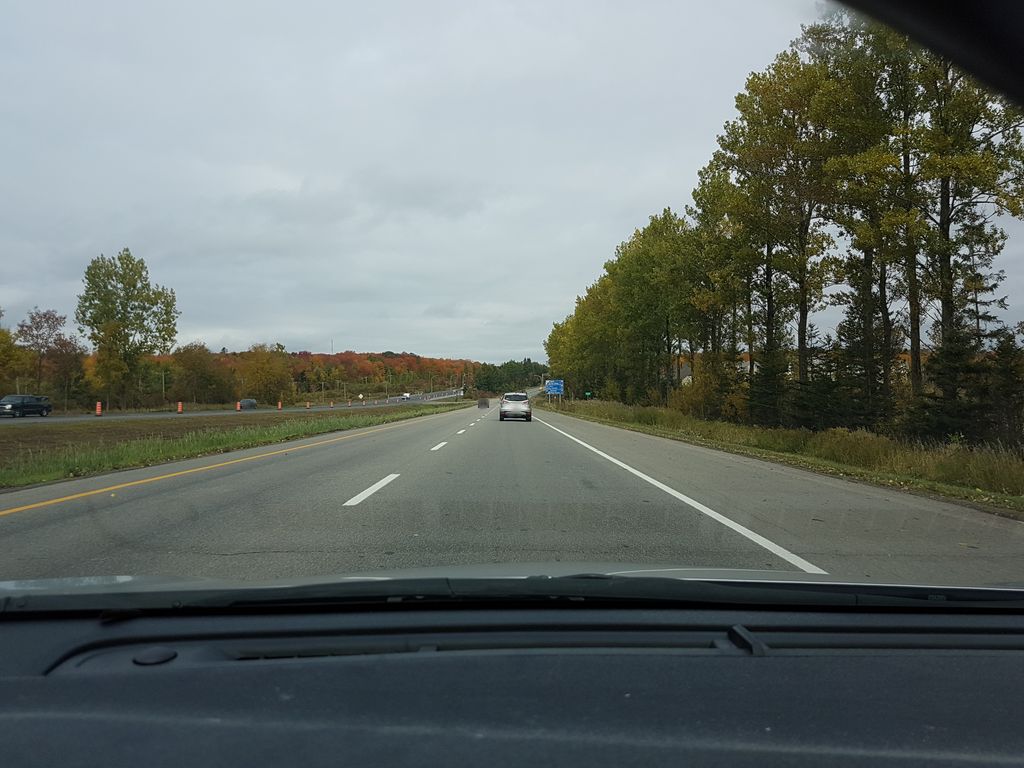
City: quebec_city